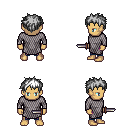
a pixel art fantasy rpg character, male body template, human, tanned skin, chain mail, magenta pants, white bedhead hairstyle, dagger, four views (front, back, left, right), 2x2 character sprite sheet, small pixel art, hard edges, no anti-aliasing